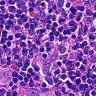
Metastatic tissue present: no